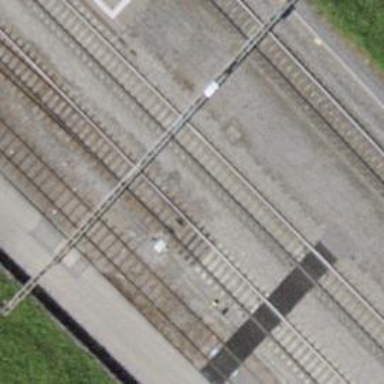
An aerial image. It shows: Railway switch.